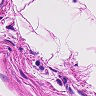
Metastatic tissue present: no